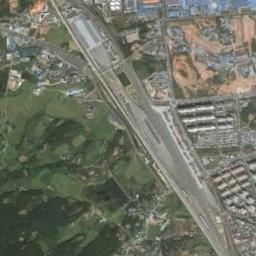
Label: railway_station